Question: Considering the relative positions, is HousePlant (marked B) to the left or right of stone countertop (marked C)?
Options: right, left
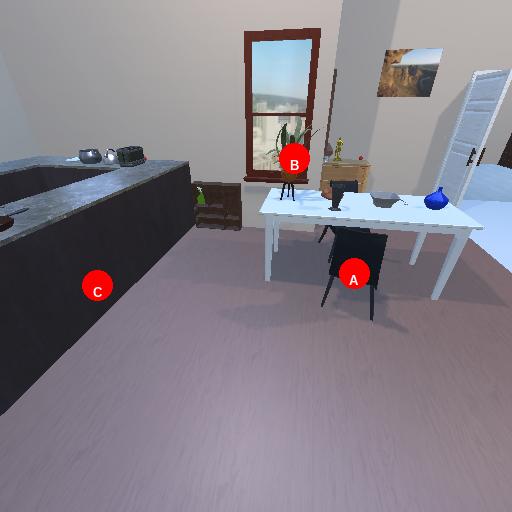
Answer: right